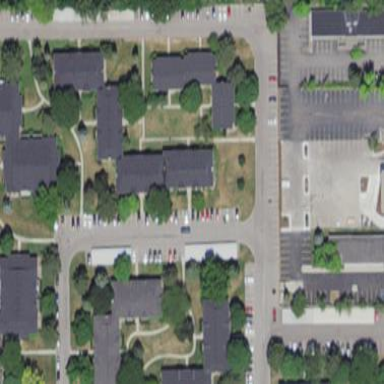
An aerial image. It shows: Image showing building with apartments.